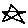
Label: star